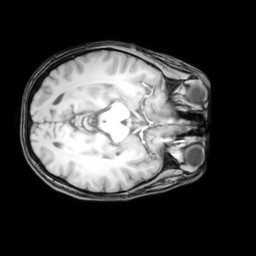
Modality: T1w
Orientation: axial
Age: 21
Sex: female
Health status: healthy
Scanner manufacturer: philips
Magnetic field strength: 3 T
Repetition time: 0.012 s
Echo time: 0.0037 s